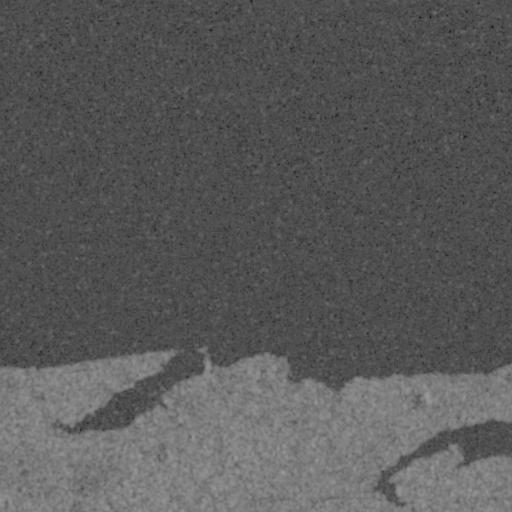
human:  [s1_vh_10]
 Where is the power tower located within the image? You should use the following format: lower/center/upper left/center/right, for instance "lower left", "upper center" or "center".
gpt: The power tower is located in the lower of the image.
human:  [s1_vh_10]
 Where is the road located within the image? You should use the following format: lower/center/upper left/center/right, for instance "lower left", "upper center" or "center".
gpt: The road is located in the lower of the image.
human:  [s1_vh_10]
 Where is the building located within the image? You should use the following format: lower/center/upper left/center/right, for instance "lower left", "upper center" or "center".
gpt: The building is located in the lower left of the image.
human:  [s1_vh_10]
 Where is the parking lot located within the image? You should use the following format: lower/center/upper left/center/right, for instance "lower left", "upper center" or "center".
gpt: There is no parking lot in the image.

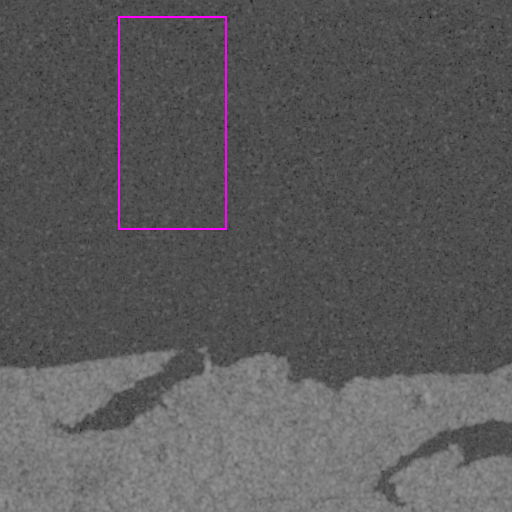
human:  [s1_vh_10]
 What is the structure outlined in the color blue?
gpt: There is no blue outline.
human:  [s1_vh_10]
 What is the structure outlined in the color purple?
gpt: There is no structure outlined in purple.